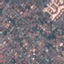
Land use / land cover class: Residential